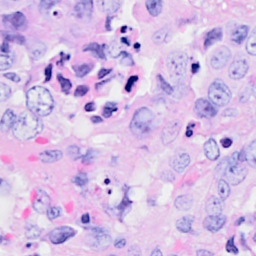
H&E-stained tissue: Breast